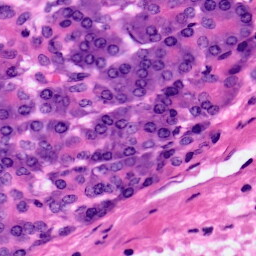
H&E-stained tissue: Pancreatic